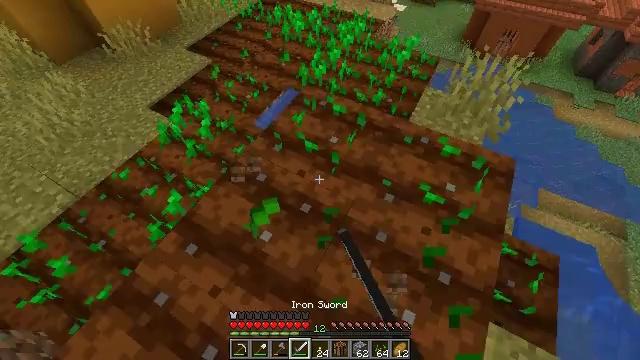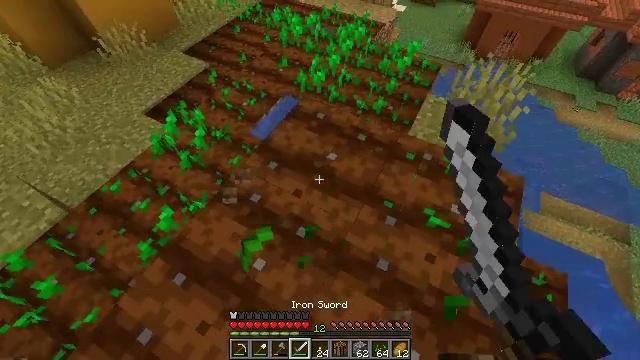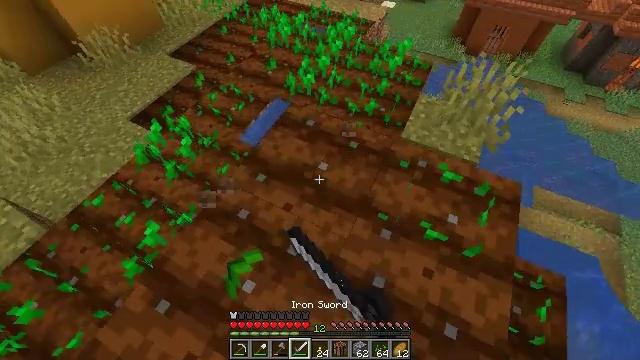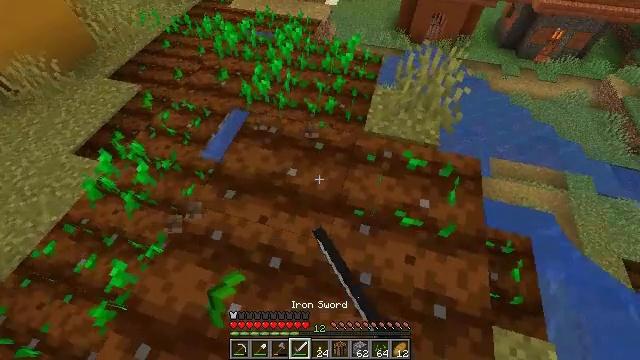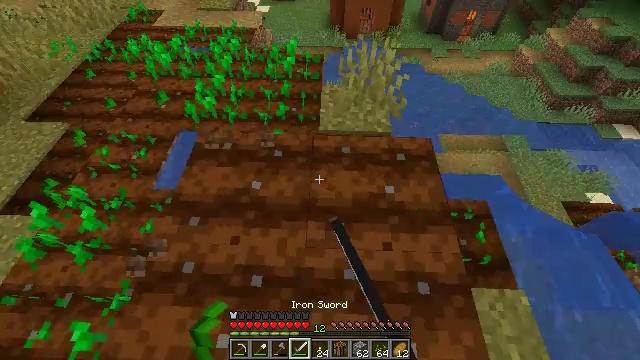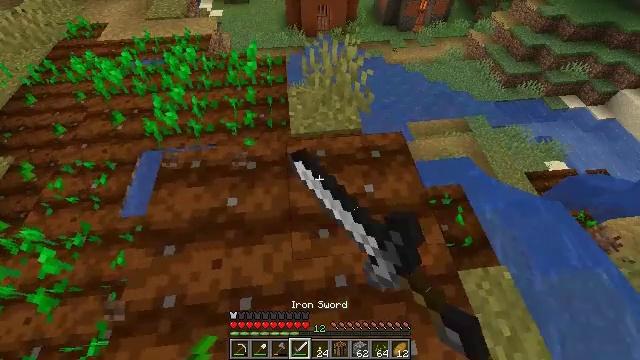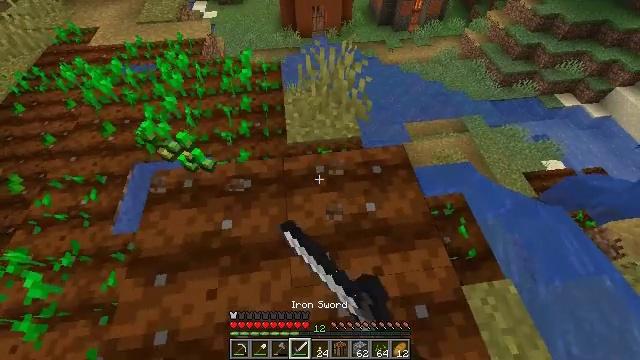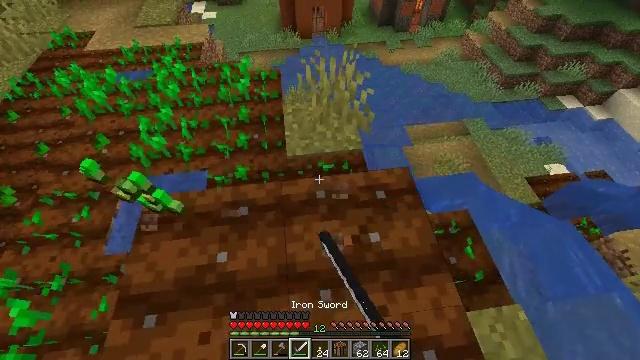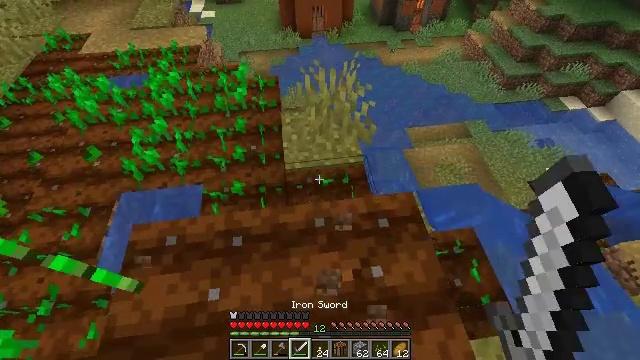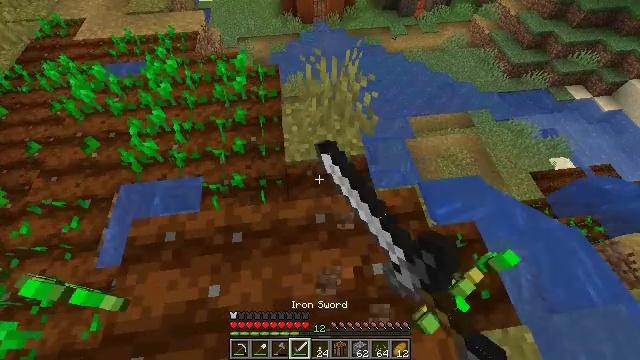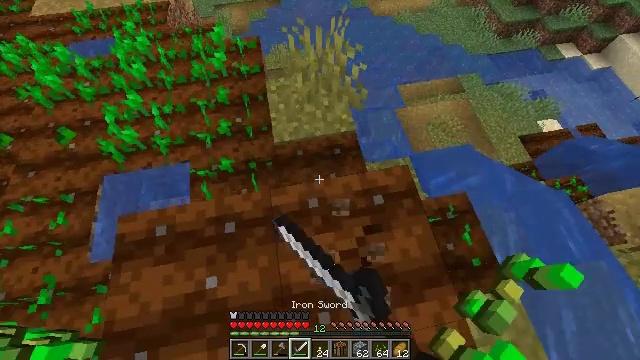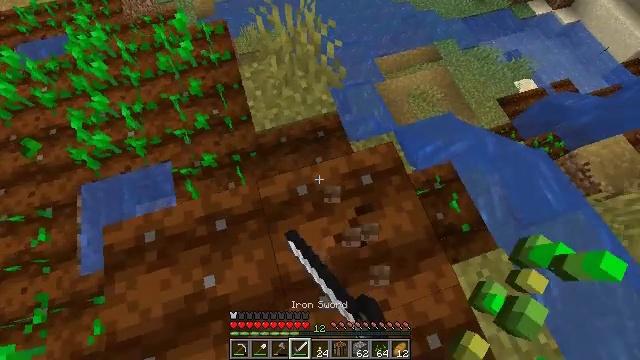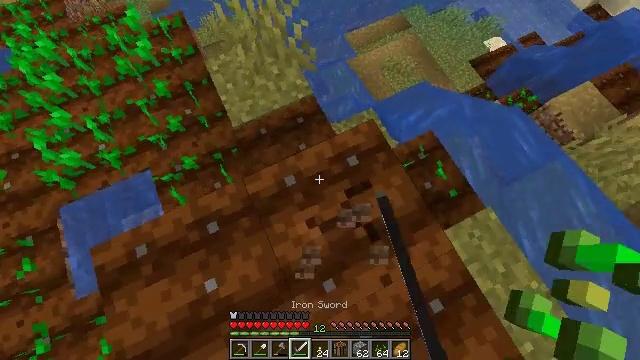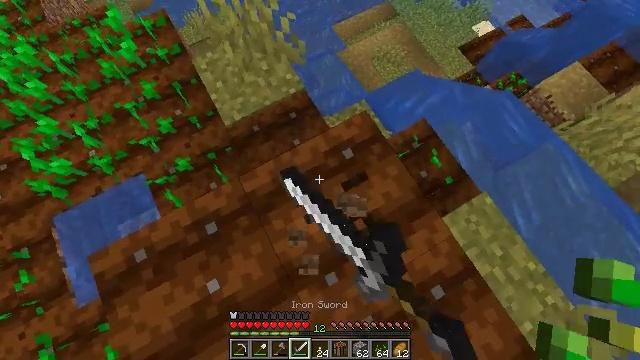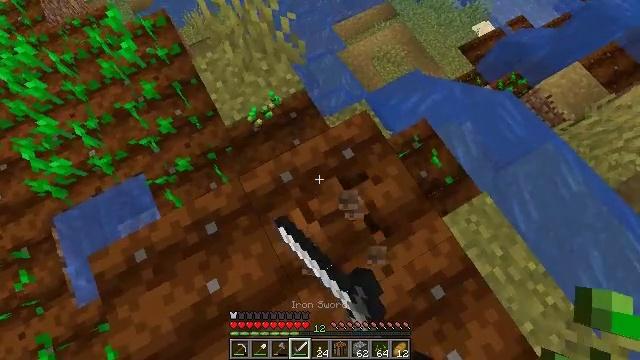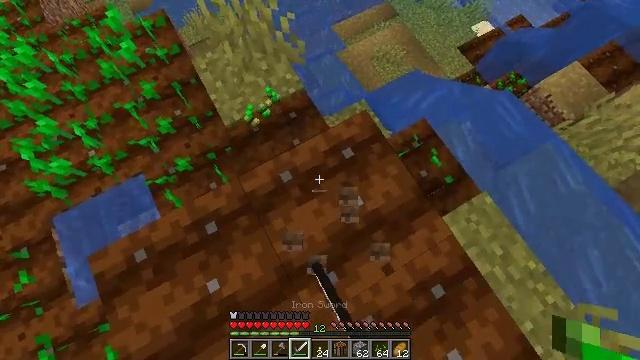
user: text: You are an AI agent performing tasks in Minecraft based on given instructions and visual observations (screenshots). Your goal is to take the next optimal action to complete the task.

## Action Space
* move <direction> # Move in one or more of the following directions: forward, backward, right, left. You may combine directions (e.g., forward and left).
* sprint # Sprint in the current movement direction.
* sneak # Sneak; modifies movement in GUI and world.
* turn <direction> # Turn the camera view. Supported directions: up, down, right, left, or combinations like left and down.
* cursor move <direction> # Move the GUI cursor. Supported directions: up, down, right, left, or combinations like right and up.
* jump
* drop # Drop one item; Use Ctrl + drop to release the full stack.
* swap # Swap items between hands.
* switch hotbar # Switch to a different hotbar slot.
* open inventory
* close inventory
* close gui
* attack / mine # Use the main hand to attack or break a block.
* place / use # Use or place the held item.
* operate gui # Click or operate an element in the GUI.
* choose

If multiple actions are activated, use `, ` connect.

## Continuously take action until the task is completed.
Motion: motion action
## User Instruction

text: Collect wheat crops.
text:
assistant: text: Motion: attack / mine
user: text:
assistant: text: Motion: turn right, attack / mine
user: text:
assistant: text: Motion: turn right, attack / mine
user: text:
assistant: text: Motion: turn right, attack / mine
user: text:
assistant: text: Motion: move forward, turn right, attack / mine
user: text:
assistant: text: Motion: move forward, turn right, attack / mine
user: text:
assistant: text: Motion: move forward, attack / mine
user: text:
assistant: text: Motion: move forward, attack / mine
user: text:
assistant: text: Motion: turn down, attack / mine
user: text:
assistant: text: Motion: turn right and down, attack / mine
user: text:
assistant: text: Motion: turn right and down, attack / mine
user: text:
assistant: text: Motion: turn right and down, attack / mine
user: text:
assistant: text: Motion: turn right and down, attack / mine
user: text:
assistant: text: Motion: attack / mine
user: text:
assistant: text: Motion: no_op
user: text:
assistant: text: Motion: no_op
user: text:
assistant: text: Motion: move forward, turn left
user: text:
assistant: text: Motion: move forward, turn left
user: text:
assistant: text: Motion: move forward, turn left
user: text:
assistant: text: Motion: move forward, turn left
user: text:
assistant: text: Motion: turn left and up
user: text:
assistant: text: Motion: turn left and up, attack / mine
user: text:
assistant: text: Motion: turn left, attack / mine
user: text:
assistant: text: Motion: attack / mine
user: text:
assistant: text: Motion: attack / mine
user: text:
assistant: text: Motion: turn up, attack / mine
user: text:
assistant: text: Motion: move forward, turn up, attack / mine
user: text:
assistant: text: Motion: move forward, turn up, attack / mine
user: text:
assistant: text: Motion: move forward, attack / mine
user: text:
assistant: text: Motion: move forward, turn right and up, attack / mine